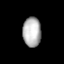
Tissue: lung
Cell type: Epithelial cells
Senescence score: 0.6502
Nuclear area (px): 524
Mean DAPI intensity: 181.475